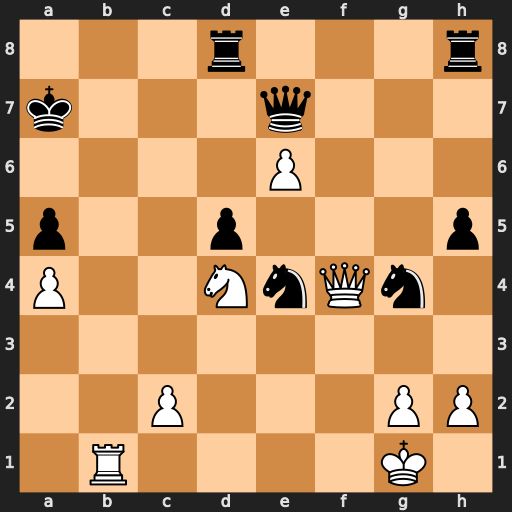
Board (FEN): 3r3r/k3q3/4P3/p2p3p/P2NnQn1/8/2P3PP/1R4K1
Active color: w
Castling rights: -
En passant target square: -
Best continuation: Nc6+ Ka8 Nxe7